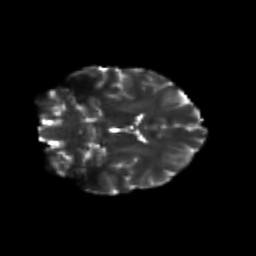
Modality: T2w
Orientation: coronal
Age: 28
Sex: female
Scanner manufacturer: siemens
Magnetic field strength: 3 T
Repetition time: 3.5 s
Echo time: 0.125 s